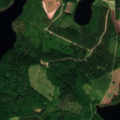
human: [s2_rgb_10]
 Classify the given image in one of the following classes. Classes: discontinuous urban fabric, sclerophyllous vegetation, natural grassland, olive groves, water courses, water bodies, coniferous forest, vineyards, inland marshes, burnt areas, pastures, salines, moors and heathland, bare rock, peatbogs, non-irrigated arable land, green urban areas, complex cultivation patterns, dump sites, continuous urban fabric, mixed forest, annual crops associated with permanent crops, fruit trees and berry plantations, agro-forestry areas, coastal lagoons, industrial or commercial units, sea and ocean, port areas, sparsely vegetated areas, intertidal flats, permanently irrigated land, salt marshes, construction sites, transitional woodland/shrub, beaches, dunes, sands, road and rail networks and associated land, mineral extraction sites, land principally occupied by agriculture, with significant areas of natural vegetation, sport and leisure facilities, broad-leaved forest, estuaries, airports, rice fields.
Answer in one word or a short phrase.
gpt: coniferous forest, mixed forest, water bodies